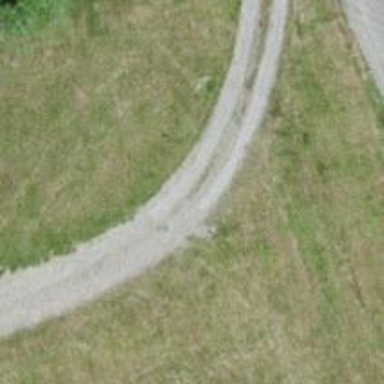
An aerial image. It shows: Driveway with dirt surface.